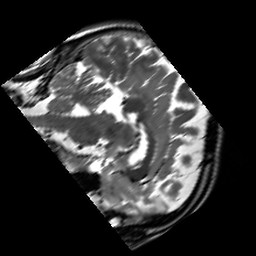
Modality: T2w
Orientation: sagittal
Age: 31
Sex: male
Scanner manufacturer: siemens
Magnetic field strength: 3 T
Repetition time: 7 s
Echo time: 0.09 s